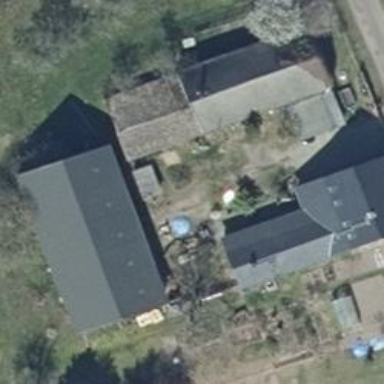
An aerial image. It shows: Residential building with flat dark grey roof.